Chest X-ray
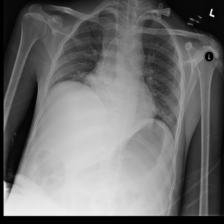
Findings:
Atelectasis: positive
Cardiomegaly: negative
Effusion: negative
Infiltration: negative
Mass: negative
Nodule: negative
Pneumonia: negative
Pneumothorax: negative
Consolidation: negative
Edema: negative
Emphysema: negative
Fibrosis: negative
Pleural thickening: negative
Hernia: negative